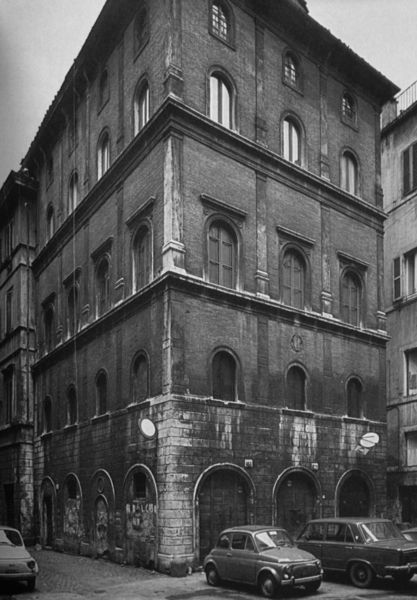
Titel: Palazzetto Turci
Standort: Roma
Institution: Palazzetto Turci
Schlagwörter: dunkel, himmel, weiß, stadt, fenster, grau, laterne, schwarz, straße, tür, dach, gebäude, haus, alt, architektur, sockel, stein, spiegelung, renaissance, ecke, bogen, fassade, gasse, italien, pflaster, türen, mauer, sprossenfenster, läden, platz, pilaster, auto, rundbogen, tor, foto, fotografie, bögen, kante, vier, eckhaus, palast, stockwerk, ruß, schwarz weiss, gehweg, kopfsteinpflaster, schilder, reihe, arkaden, rom, halbrund, rustika, fensterreihen, sims, gesims, mauern, simse, florenz, historismus, geschosse, bibliothek, gothik, graustufen, fenstersprossen, stockwerke, autos, fot, attika, parkplatz, neapel, enster, fensterreihe, gogo, hochhaus, eckansicht, neuzeit, rundlich, pkw, straßenschild, garagen, fiat, citroen, fiat 500, 60er jahre, seitenkante